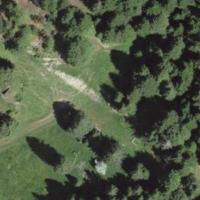
EUNIS habitat code: 44
Species observed at this site:
Turdus viscivorus
Turdus merula
Turdus philomelos
Erithacus rubecula
Columba palumbus